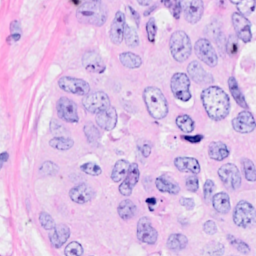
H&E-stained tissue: Breast